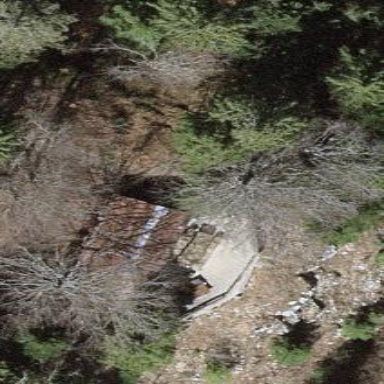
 providing place for outdoor activities."